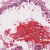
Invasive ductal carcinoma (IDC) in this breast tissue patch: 0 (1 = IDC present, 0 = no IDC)